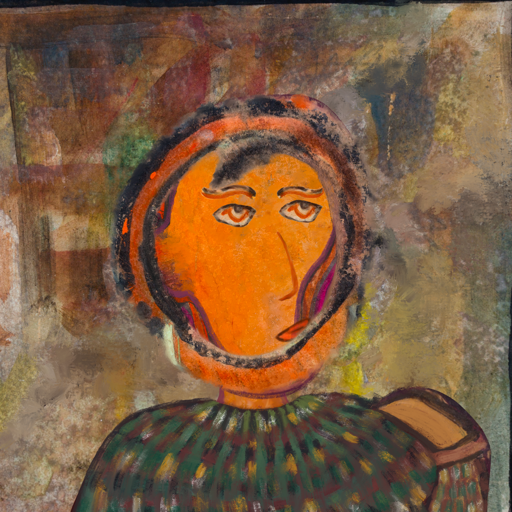
Background: Mosgoul, Head And Neck Side: Hypocrite_w_Hair, Face Side: Experience, Bust: After_Raid, Hair Side: Childish, Head Accessory: Blank, Second Necklace: Blank, Necklace: Blank, Baby: Blank